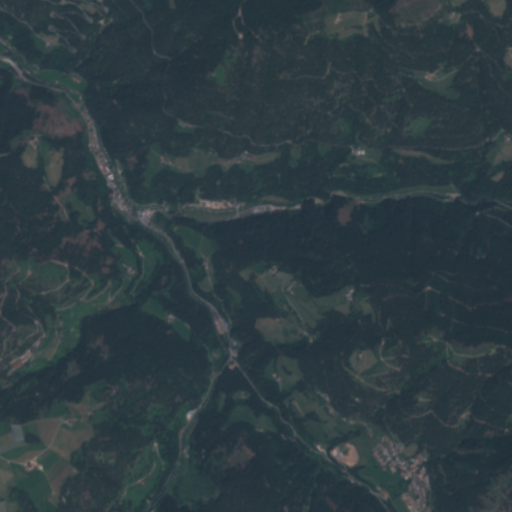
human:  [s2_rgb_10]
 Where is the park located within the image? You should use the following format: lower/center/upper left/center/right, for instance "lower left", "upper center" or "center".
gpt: The park is located in the lower right of the image.
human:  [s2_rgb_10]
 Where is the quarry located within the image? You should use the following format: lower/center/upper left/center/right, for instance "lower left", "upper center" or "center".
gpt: The quarry is located in the lower right of the image.
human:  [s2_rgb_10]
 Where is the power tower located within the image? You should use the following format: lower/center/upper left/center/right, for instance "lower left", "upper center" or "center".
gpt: There is no power tower in the image.